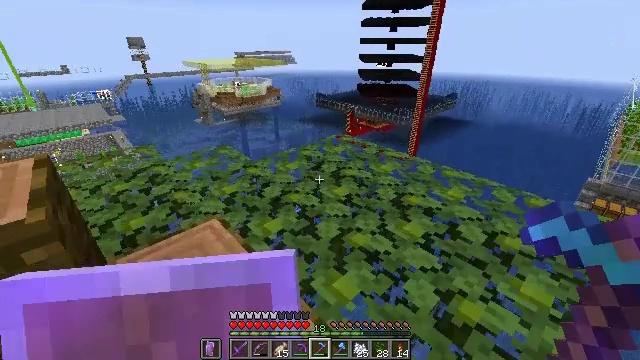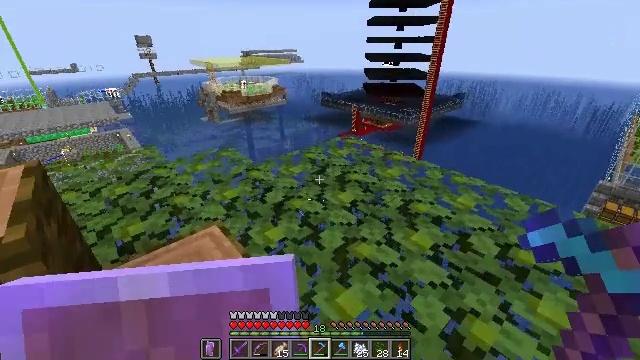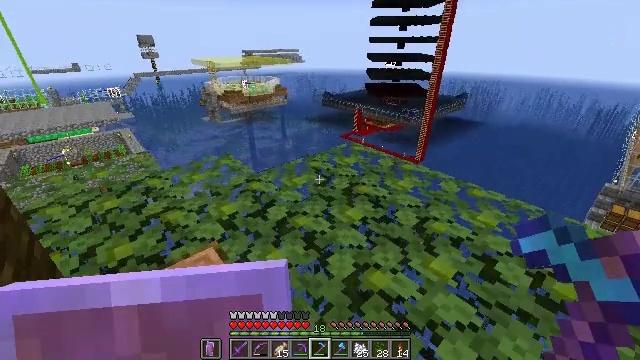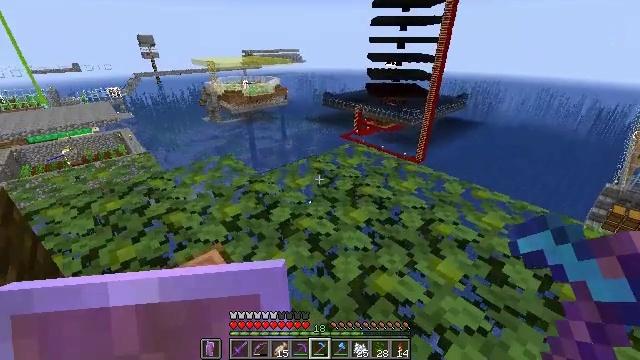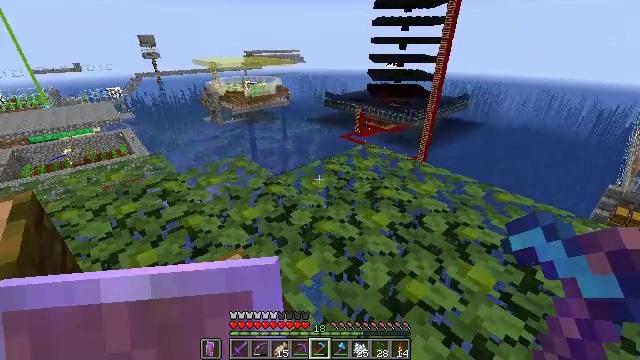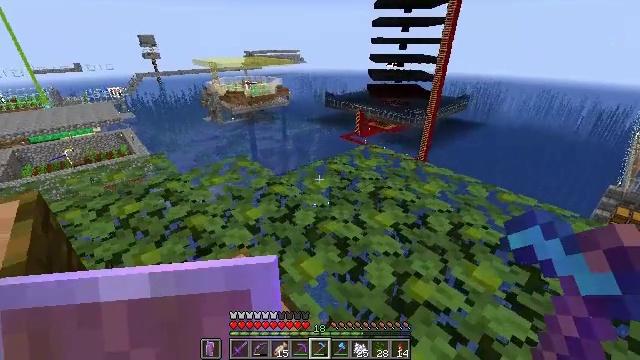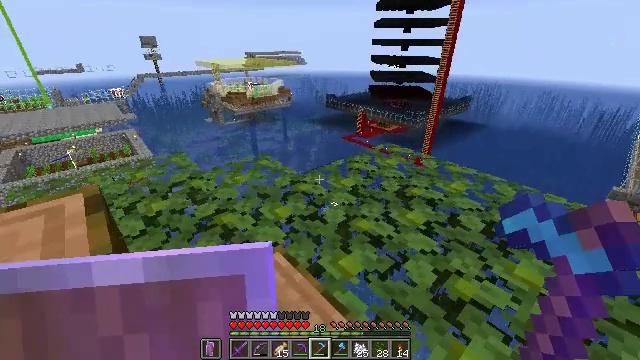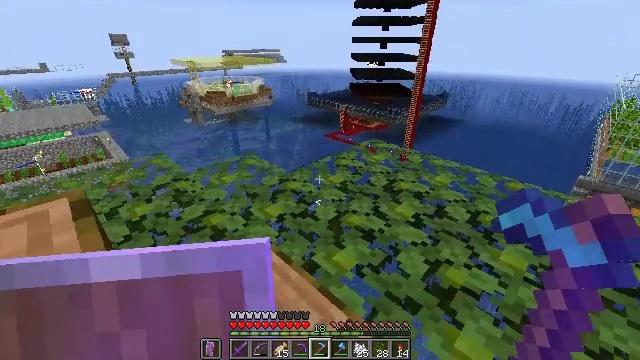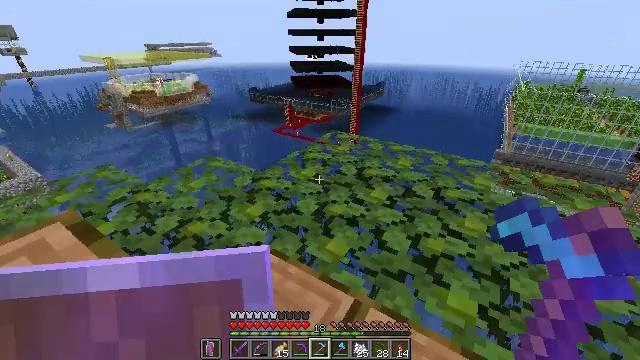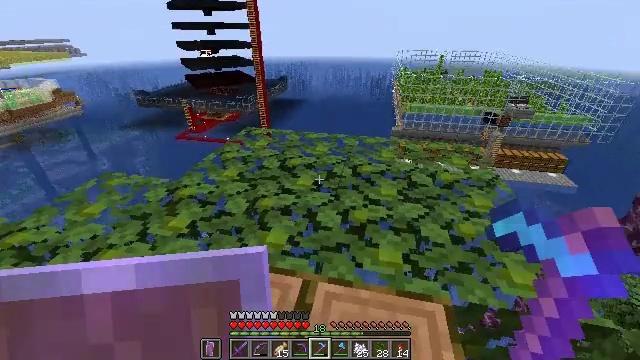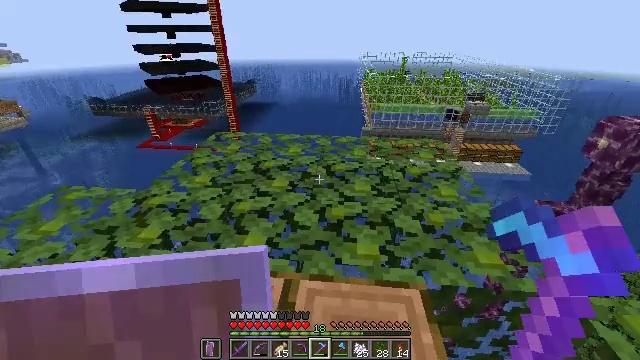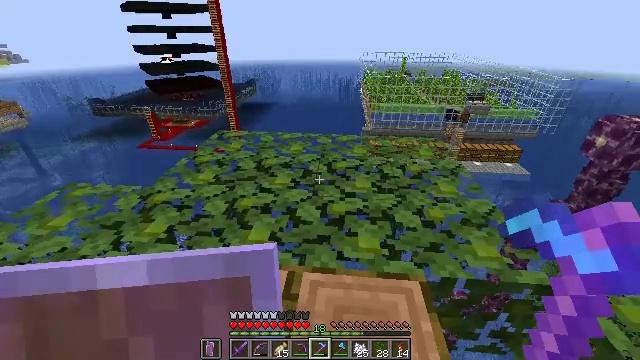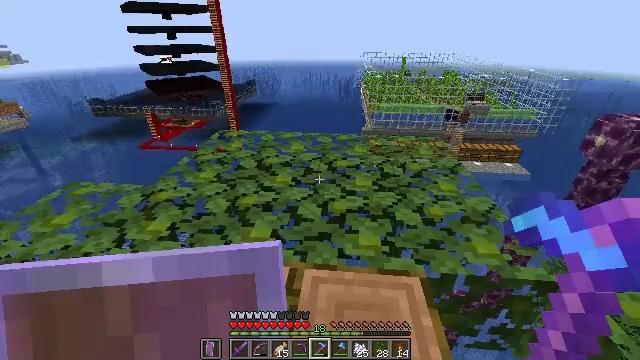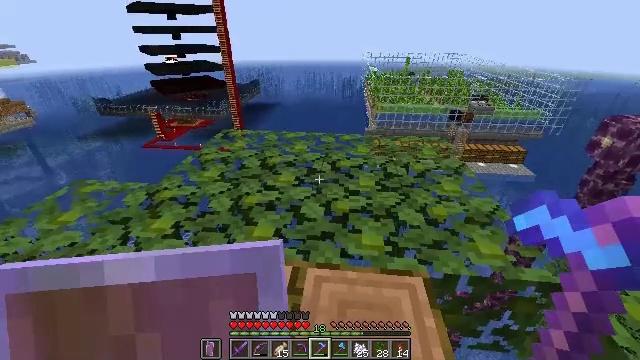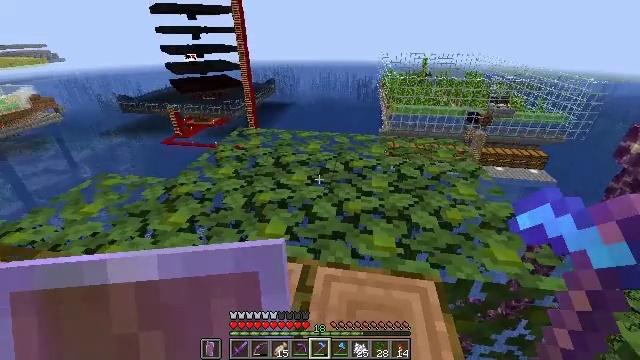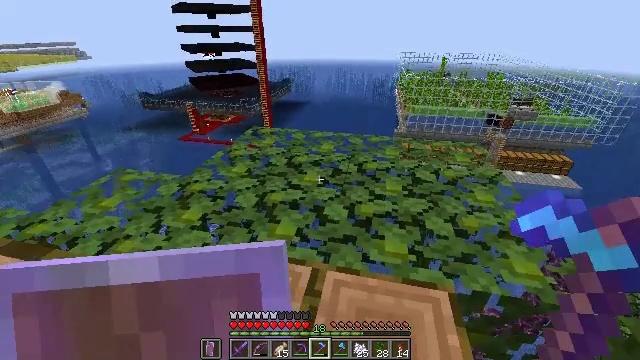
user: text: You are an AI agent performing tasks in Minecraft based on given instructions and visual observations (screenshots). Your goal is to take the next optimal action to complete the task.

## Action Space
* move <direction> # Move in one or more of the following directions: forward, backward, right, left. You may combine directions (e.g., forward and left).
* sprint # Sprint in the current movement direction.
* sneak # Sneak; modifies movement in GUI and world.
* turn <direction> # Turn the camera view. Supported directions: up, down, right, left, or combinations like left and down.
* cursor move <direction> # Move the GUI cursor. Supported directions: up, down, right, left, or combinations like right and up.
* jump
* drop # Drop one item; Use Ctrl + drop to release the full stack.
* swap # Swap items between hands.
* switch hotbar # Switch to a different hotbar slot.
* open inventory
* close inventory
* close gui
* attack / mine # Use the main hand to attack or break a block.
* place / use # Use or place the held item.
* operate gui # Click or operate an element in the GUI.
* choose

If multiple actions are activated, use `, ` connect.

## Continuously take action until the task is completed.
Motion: motion action
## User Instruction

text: Collect jungle leaves by breaking them.
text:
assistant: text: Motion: move forward, turn left
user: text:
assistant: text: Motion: move left
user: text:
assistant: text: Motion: move left
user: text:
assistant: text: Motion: move left
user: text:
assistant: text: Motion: move left
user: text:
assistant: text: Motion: move left
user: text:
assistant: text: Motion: move left, turn right
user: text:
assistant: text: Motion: move left, turn right and down
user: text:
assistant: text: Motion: move left, turn right and down
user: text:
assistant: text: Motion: turn right
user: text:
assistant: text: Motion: no_op
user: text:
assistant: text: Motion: no_op
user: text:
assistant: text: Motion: no_op
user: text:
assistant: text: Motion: turn left
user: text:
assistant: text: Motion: move forward, turn left
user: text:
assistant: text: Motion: move forward, turn left
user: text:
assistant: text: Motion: move forward, turn left and down
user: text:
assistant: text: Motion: turn left
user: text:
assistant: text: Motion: no_op
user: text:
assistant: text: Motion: no_op
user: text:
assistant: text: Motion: attack / mine
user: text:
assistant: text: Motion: attack / mine
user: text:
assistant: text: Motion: attack / mine
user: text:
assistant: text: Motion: attack / mine
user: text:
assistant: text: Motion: turn right, attack / mine
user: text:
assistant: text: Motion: turn right, attack / mine
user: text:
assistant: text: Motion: turn right, attack / mine
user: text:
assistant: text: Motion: turn right, attack / mine
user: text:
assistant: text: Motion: attack / mine
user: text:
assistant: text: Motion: attack / mine